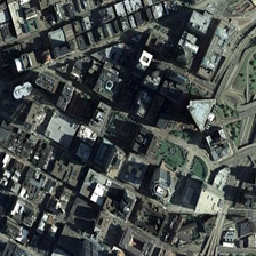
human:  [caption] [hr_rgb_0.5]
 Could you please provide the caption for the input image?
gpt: The building is convenient, the roads here are convenient, and it is the center of the city and the land with developed commerce.

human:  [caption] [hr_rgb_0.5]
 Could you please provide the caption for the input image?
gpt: Convenient buildings and roads are the center of a city and a land with developed commerce.

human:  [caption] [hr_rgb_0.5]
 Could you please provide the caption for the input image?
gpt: Comfortable buildings and comfortable roads are the center of the city and a country with developed commerce.

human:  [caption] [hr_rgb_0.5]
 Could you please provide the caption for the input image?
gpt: Convenient construction and roads are the center of the city and the territory for commercial development.

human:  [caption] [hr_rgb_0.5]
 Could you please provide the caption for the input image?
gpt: Comfortable buildings and convenient roads are the center of the city and the land with developed commerce.